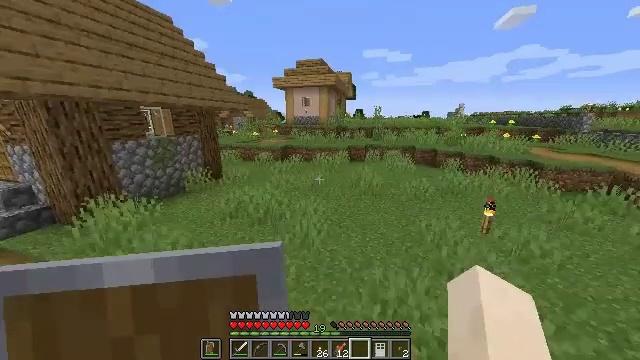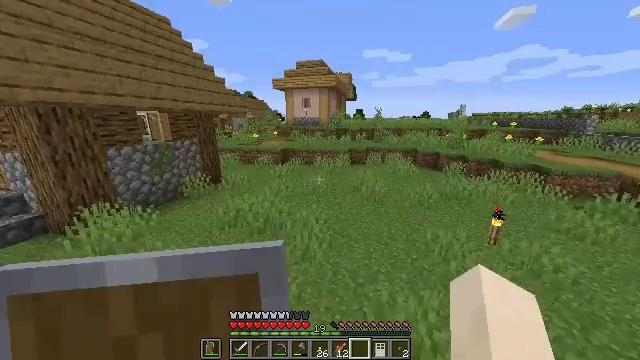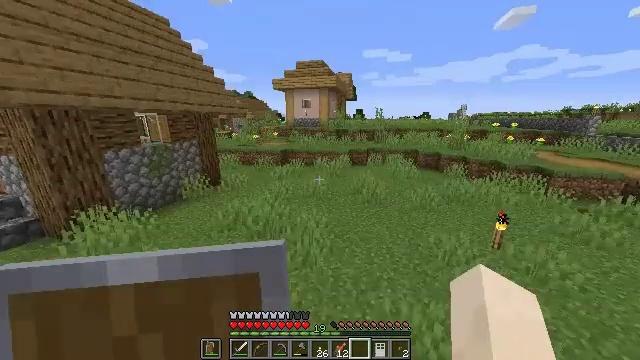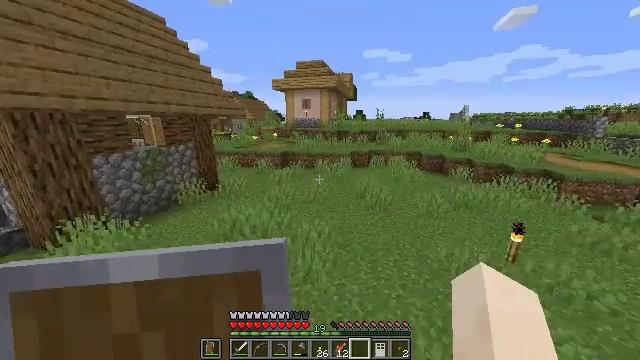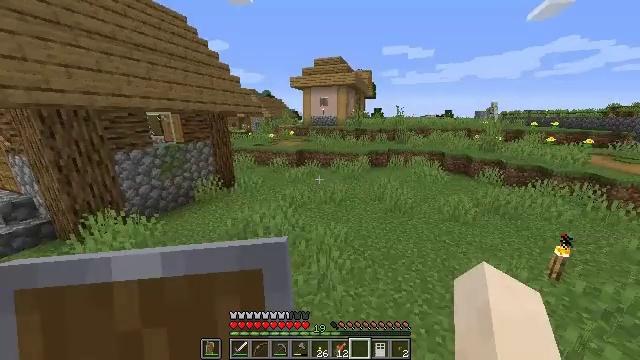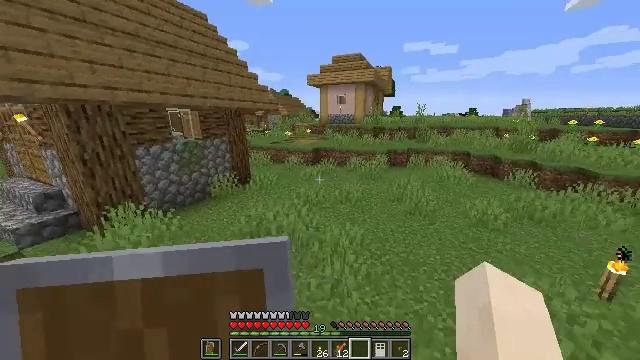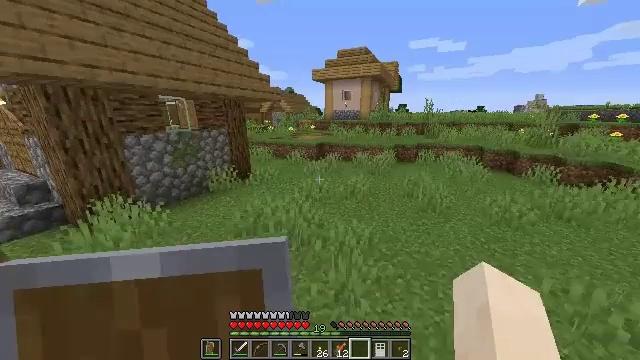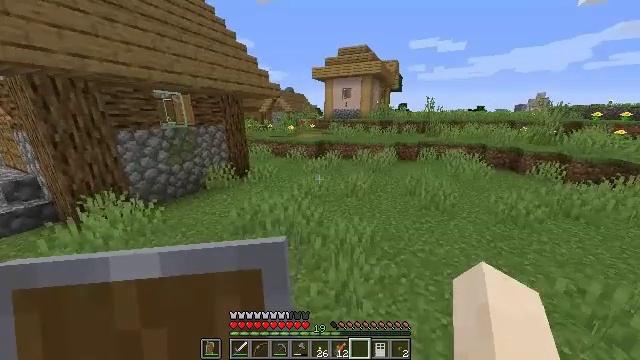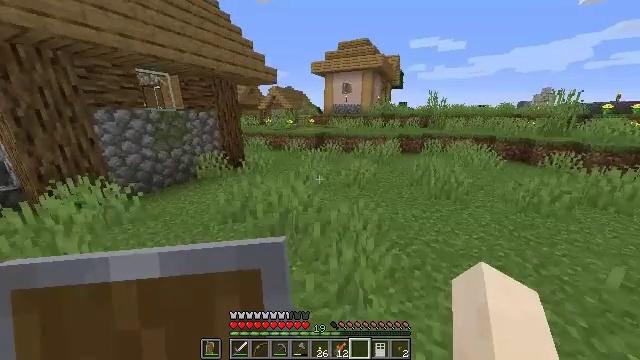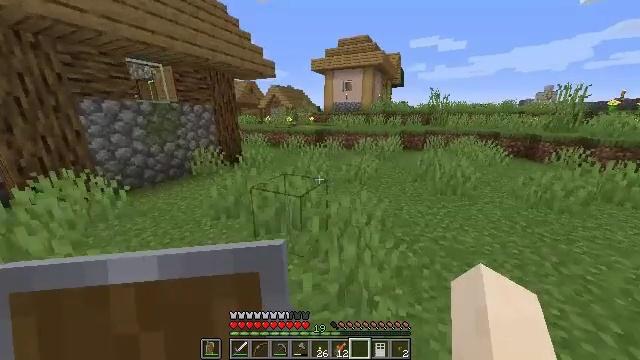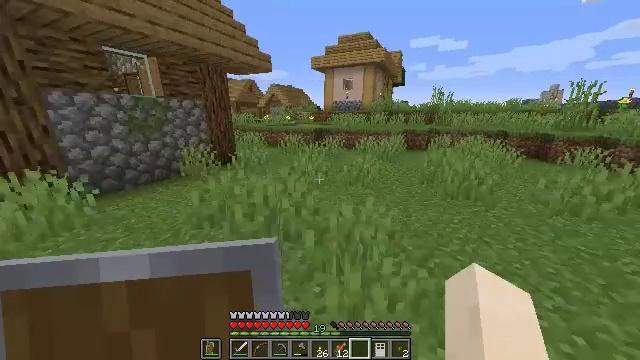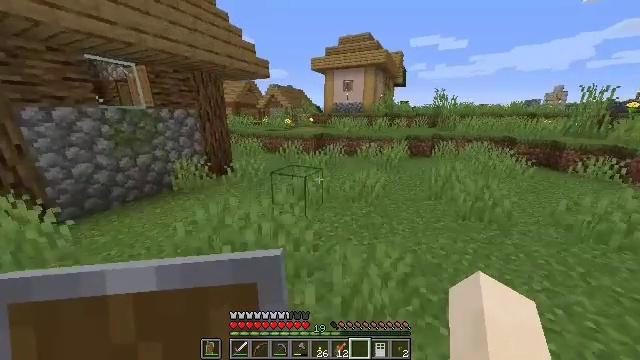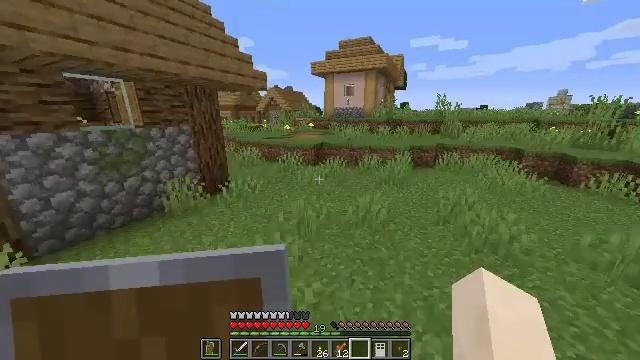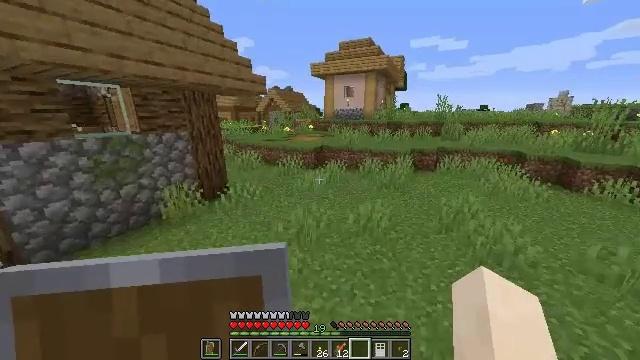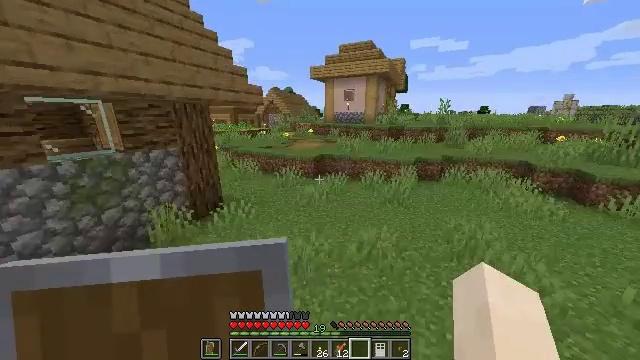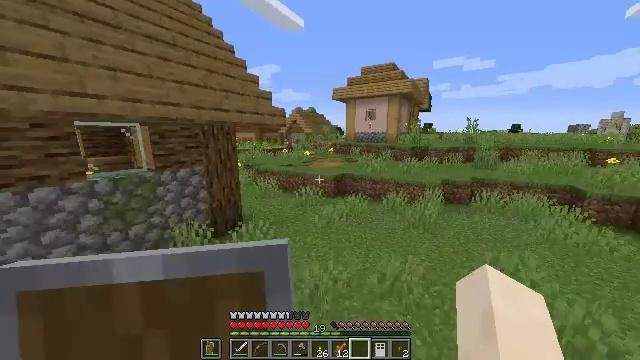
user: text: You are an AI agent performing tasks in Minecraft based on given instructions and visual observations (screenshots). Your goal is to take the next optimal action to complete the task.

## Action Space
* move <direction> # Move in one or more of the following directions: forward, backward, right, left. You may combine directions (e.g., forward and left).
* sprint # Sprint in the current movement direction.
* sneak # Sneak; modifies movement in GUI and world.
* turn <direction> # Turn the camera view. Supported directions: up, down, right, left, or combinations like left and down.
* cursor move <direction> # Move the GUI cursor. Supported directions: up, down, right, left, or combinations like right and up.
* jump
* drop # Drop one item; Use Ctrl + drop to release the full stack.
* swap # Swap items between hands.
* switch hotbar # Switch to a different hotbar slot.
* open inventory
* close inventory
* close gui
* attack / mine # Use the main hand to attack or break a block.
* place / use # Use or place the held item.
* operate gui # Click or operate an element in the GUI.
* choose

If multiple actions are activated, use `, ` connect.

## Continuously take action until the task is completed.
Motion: motion action
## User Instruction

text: Harvest wheat from the field.
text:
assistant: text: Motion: move forward
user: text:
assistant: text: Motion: move forward
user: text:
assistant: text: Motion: move forward
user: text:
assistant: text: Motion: move forward, turn left
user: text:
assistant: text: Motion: move forward, turn left
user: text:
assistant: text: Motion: move forward, sprint, turn left
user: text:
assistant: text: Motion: move forward, sprint
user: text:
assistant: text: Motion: move forward, sprint
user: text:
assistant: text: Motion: move forward
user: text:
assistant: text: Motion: move forward
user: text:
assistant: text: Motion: move forward, jump
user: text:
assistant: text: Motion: move forward, jump
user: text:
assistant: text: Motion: move forward, jump
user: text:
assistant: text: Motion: move forward
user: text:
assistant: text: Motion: move forward, turn left and up
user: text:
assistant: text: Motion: move forward, turn left and up
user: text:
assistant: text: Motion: move forward
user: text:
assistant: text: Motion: move forward
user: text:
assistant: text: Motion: move forward
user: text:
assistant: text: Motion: move forward
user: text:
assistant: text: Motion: move forward
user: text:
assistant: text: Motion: move forward, turn right
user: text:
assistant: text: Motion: move forward
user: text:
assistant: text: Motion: move forward
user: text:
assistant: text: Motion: move forward, turn right, jump
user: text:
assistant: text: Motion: move forward, jump
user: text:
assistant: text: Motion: move forward, jump
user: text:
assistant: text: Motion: move forward
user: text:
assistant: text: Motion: move forward
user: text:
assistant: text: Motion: move forward